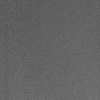
Atmospheric dust classification: dusty